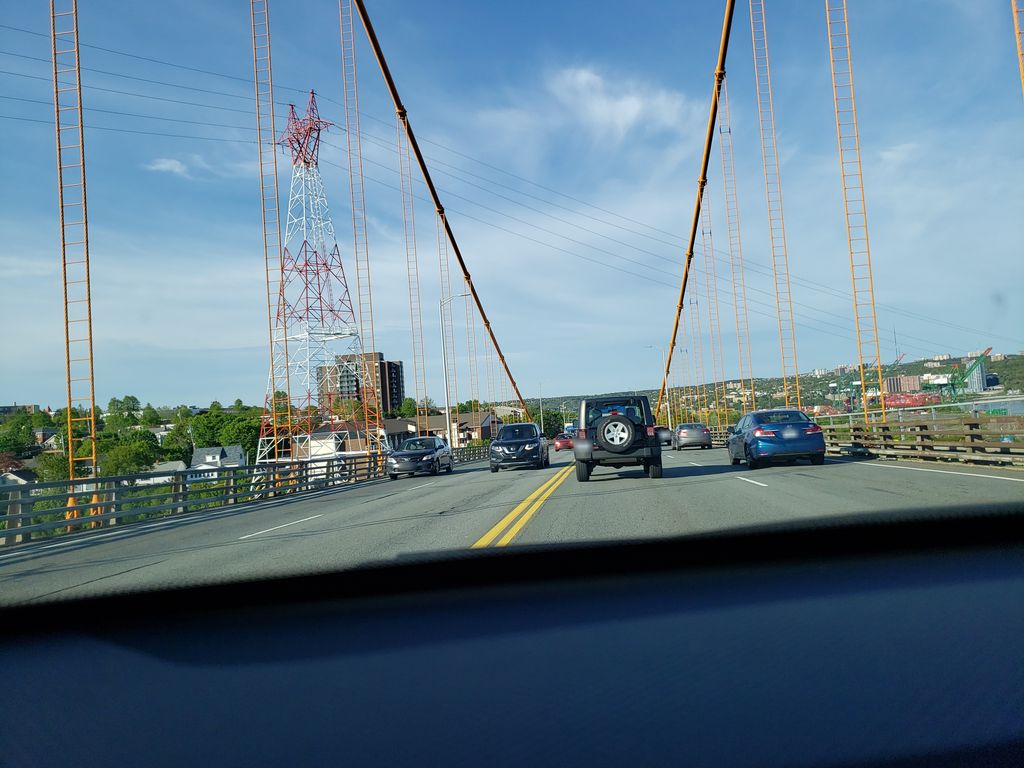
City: halifax